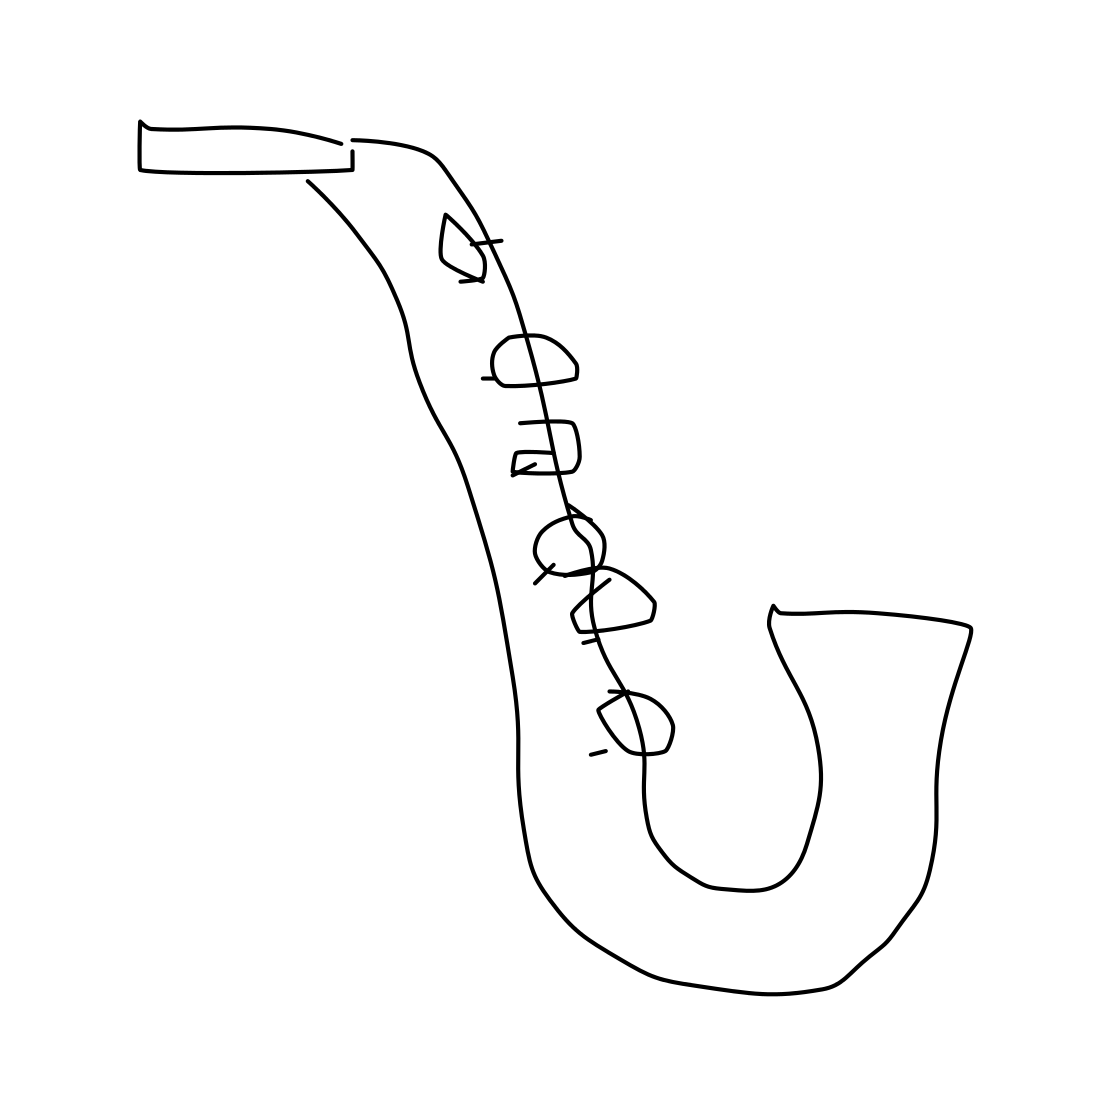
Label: saxophone